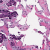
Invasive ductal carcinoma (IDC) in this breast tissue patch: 0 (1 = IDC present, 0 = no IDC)